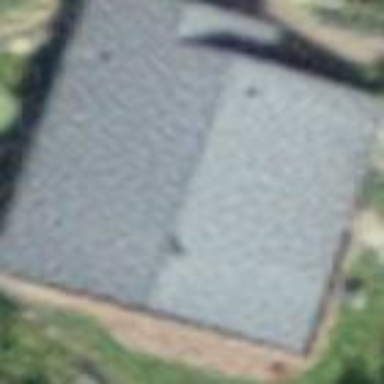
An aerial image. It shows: Simple house.